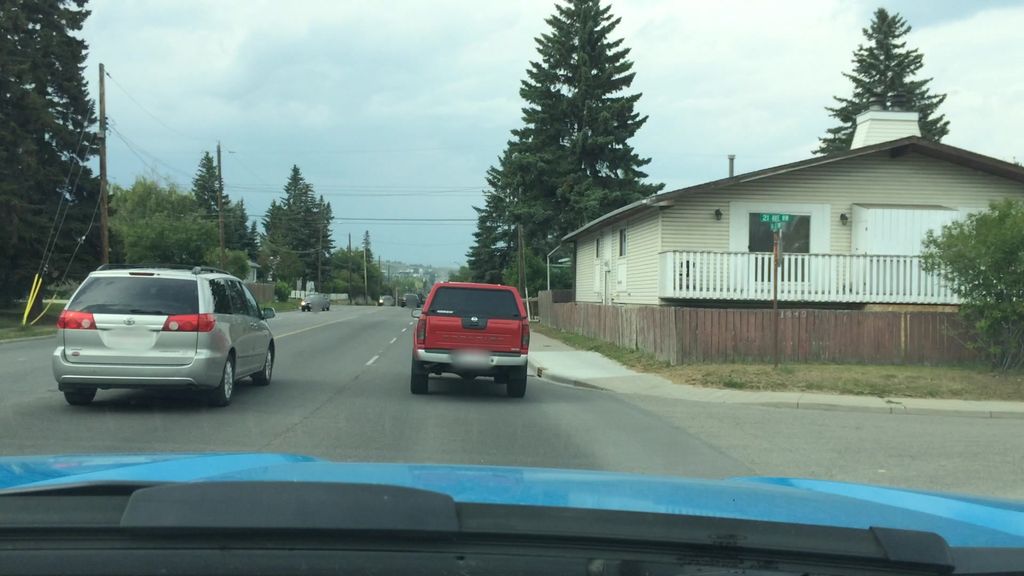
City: calgary